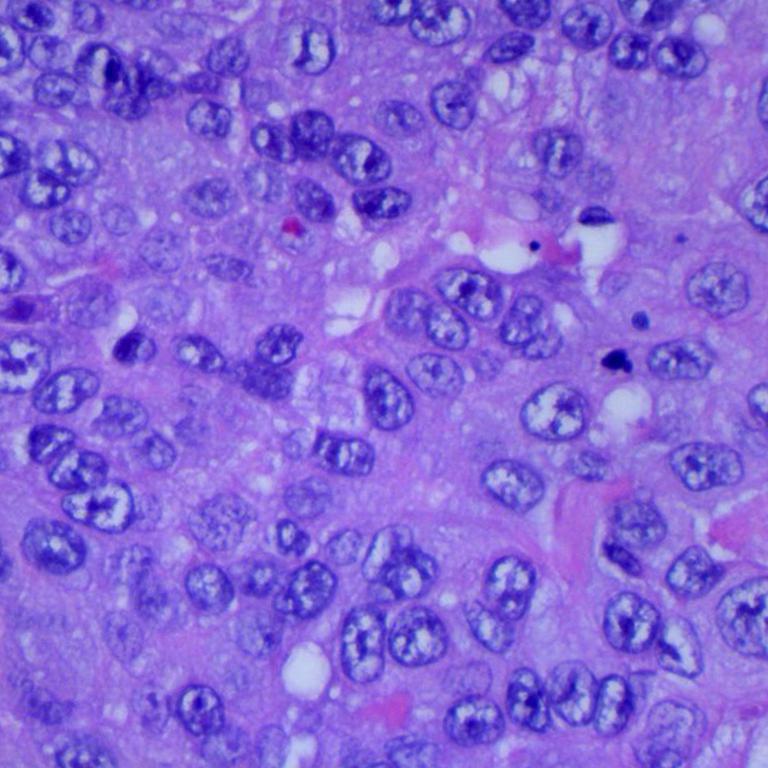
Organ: lung
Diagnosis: squamous carcinomas